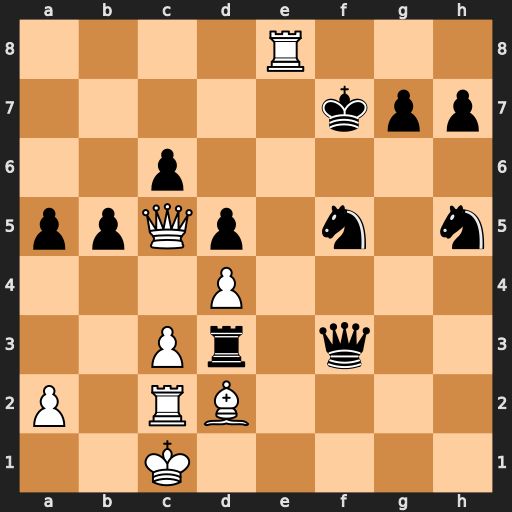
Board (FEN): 4R3/5kpp/2p5/ppQp1n1n/3P4/2Pr1q2/P1RB4/2K5
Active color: w
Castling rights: -
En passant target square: -
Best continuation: Qf8+ Kg6 Re6+ Nf6 Qe8#